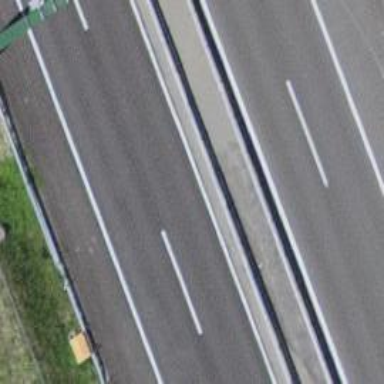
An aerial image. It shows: Motorway junction.